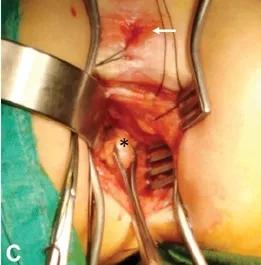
C
) Reoperation in the supine lithotomy position to remove the residual presacral mass (*); note: the incision is posterior to the neoanus (
white arrow.
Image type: medical_photograph (other_medical_photograph)